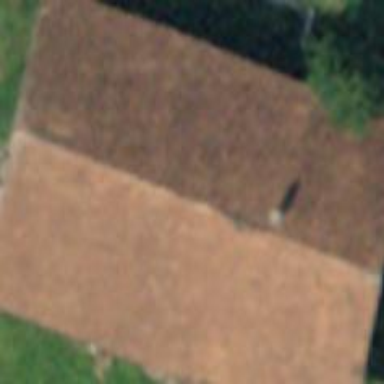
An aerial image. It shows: Farm building.